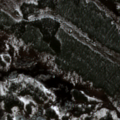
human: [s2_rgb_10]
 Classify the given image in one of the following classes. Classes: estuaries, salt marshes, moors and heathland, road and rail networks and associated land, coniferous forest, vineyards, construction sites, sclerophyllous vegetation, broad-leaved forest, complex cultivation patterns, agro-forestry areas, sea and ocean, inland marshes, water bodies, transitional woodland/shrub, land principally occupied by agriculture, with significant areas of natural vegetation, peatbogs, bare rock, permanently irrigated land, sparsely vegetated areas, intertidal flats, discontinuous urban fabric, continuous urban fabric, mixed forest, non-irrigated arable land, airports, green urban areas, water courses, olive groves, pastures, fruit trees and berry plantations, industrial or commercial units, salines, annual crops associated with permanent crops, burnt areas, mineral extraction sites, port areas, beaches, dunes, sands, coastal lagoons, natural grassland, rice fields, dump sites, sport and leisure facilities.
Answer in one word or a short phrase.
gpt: coniferous forest, transitional woodland/shrub, peatbogs